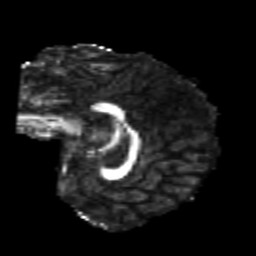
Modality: FA
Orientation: sagittal
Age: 24
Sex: female
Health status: healthy
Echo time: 0.074 s